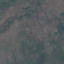
Land use / land cover class: HerbaceousVegetation